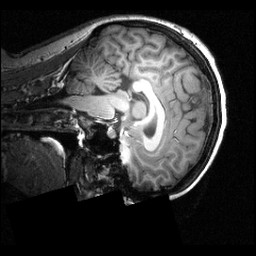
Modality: T1w
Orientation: sagittal
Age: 24
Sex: female
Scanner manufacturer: siemens
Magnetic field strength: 3.951 T
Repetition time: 1.5 s
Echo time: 0.00335 s